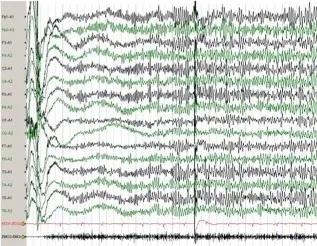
EEG demonstrations before quinidine therapy. (D) Ictal EEG of the tonic seizure showed short-term fast rhythms burst of 16-20 Hz.
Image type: electrography (eeg)